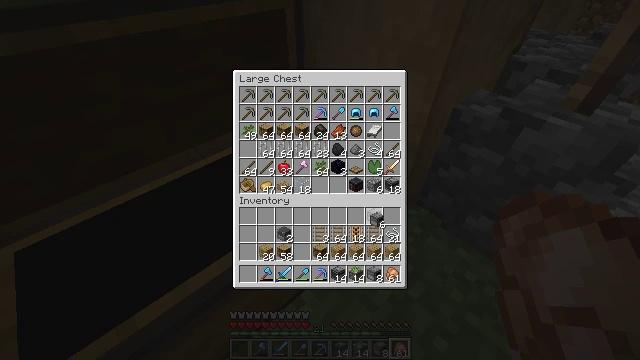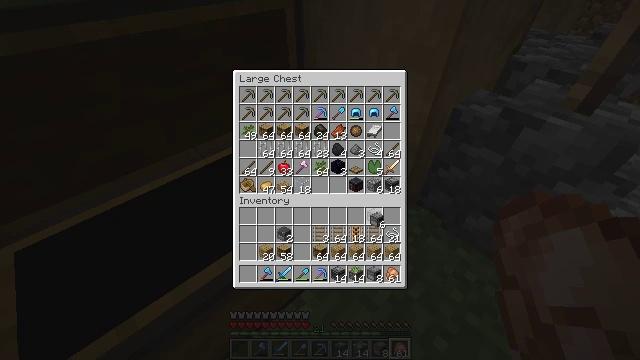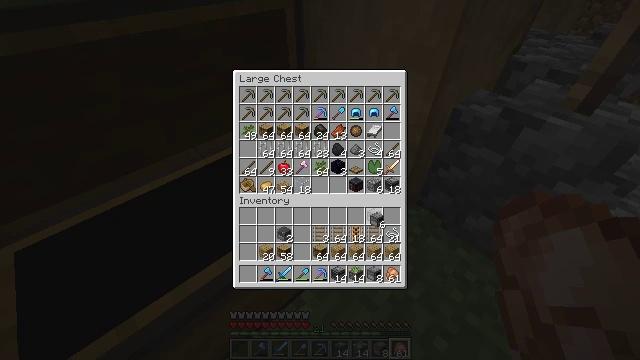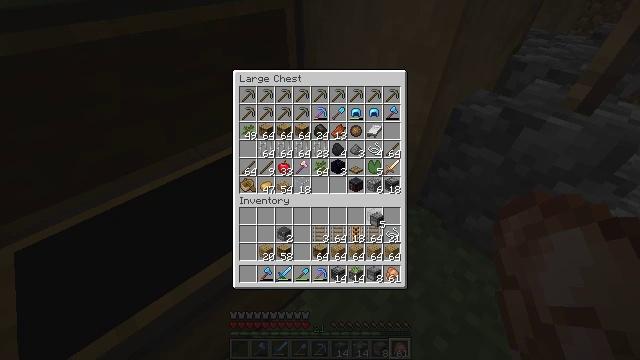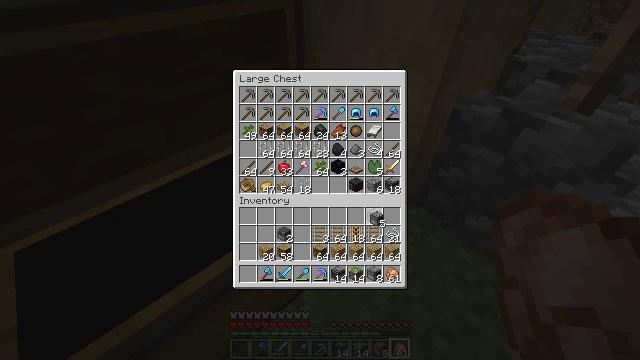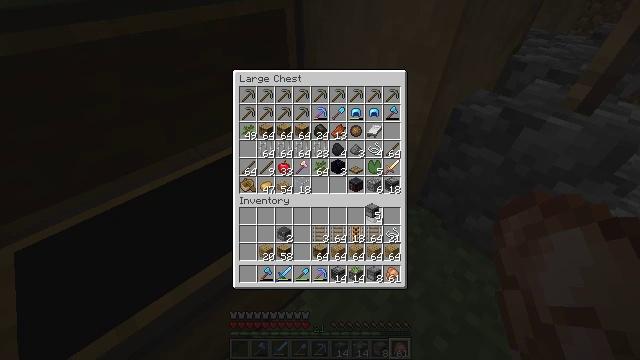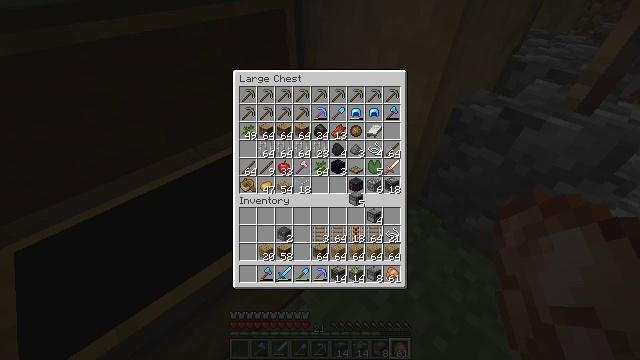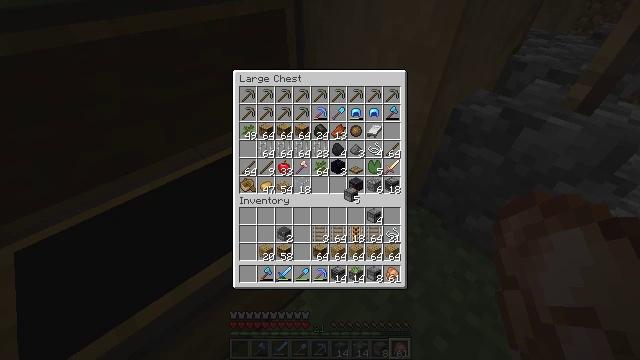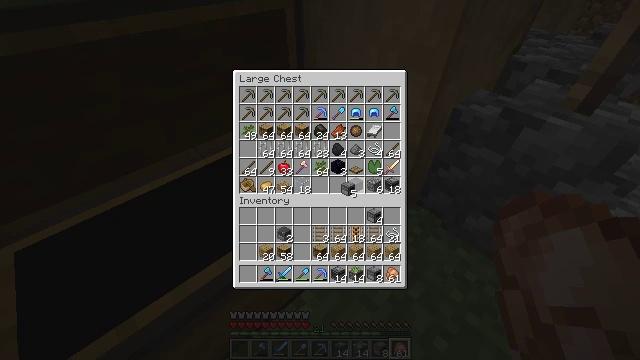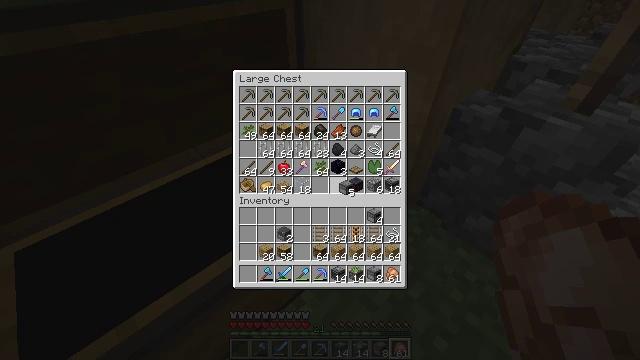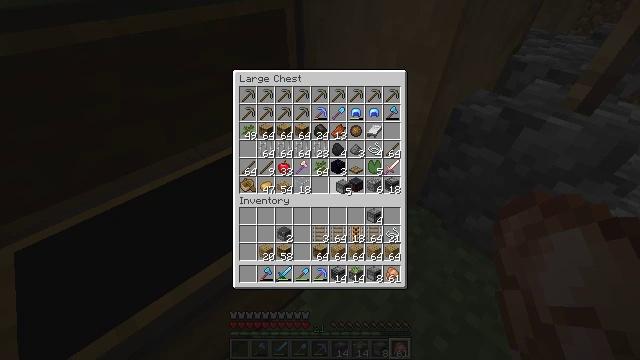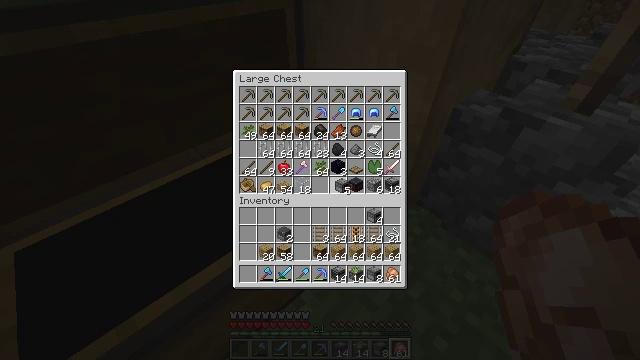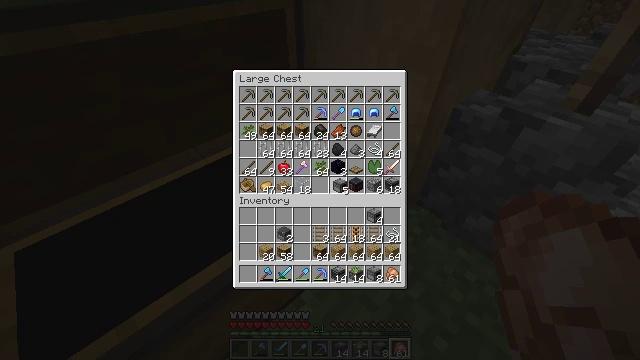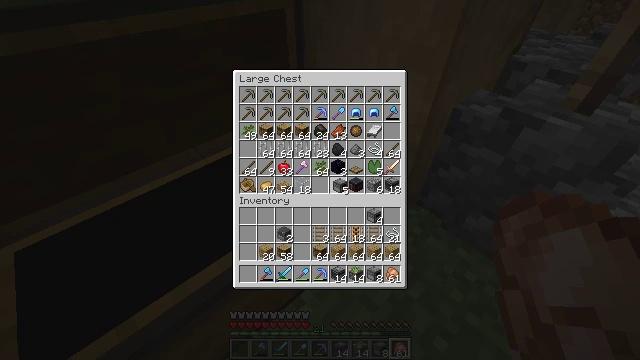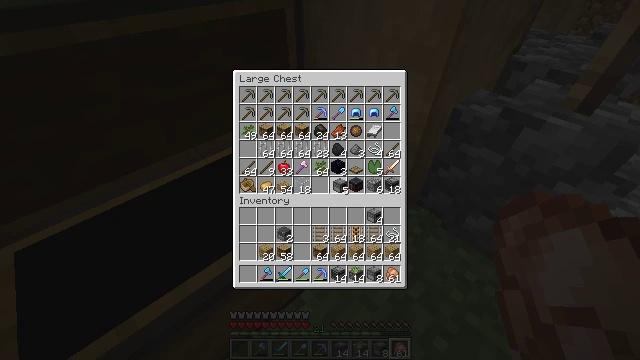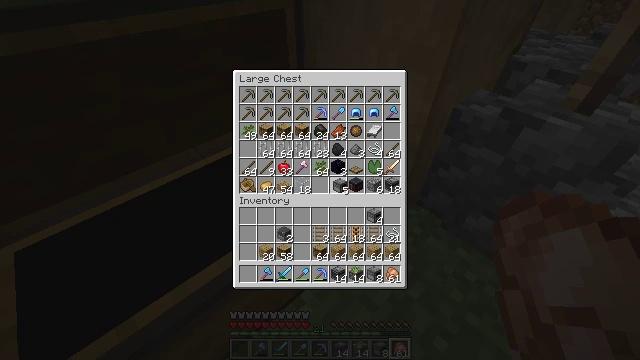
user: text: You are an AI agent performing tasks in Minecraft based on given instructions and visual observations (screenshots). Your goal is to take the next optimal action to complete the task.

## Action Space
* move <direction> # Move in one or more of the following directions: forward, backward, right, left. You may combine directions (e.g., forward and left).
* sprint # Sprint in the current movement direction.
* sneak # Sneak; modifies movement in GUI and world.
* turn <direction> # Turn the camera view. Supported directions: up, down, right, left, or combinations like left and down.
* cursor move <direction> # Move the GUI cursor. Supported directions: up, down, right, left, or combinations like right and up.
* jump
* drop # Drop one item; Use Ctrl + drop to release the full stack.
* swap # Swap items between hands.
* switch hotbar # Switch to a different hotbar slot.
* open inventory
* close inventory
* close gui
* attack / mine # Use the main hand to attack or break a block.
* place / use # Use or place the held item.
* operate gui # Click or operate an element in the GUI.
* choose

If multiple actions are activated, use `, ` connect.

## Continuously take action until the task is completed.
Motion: motion action
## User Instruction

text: Drop a furnace.
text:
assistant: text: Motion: choose
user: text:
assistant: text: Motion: choose
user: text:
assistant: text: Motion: no_op
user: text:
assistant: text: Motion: no_op
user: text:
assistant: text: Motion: cursor move up
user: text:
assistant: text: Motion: cursor move left and up
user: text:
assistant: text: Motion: no_op
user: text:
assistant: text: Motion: no_op
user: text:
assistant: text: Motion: no_op
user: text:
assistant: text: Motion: no_op
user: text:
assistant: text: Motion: no_op
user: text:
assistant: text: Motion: no_op
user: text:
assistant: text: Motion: no_op
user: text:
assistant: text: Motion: no_op
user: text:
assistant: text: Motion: operate gui
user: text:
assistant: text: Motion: operate gui
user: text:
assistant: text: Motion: operate gui
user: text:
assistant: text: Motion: no_op
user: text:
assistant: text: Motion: no_op
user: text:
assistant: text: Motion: no_op
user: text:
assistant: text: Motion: no_op
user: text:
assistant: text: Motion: no_op
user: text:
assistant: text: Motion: no_op
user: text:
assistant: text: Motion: no_op
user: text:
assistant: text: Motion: no_op
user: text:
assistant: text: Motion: no_op
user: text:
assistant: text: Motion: cursor move right
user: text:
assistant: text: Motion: cursor move right
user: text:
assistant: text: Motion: no_op
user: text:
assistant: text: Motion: no_op